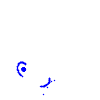
Particle: electron